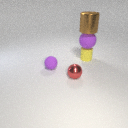
small yellow rubber cylinder to the right of small purple rubber sphere